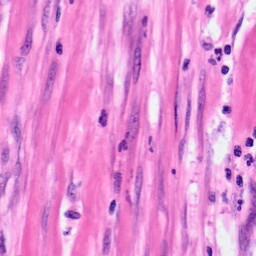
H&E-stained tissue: Pancreatic